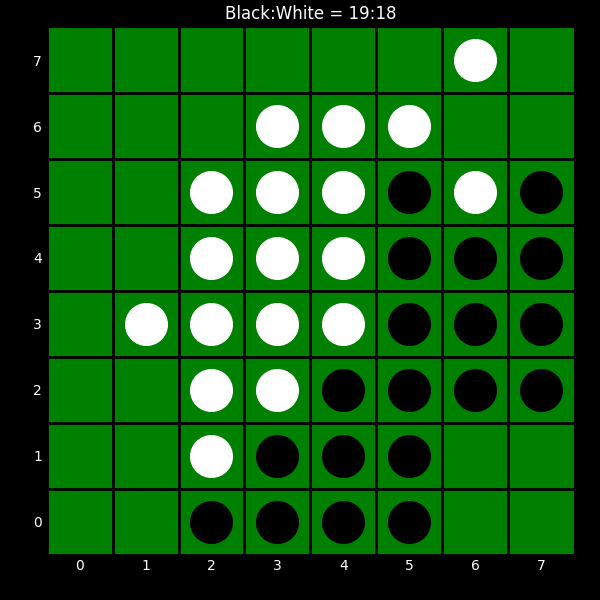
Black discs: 19
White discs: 18